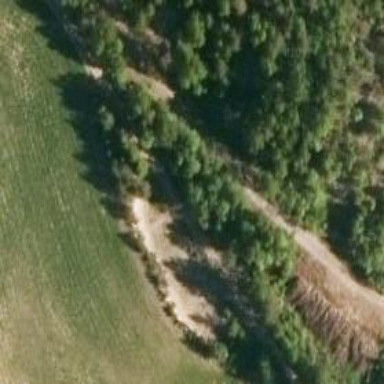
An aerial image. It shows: Embankment in the landscape.